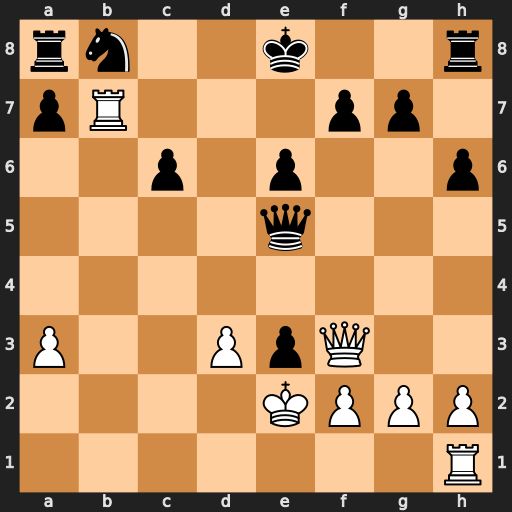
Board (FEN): rn2k2r/pR3pp1/2p1p2p/4q3/8/P2PpQ2/4KPPP/7R
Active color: w
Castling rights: kq
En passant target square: -
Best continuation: Qxf7+ Kd8 Qe7+ Kc8 Rc1 Rd8 Rxb8+